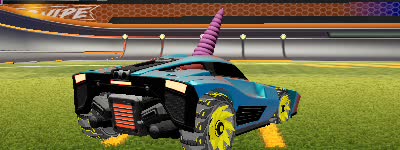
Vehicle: breakout